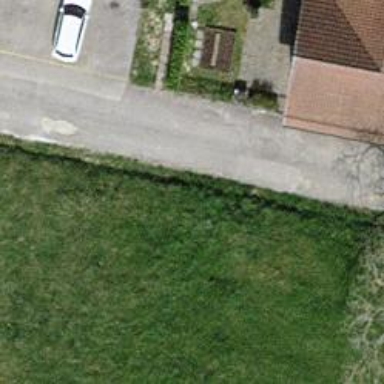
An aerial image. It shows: Hedge barrier.